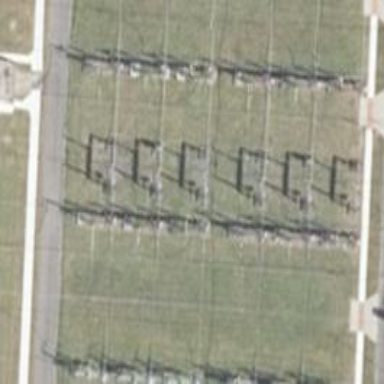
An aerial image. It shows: Outdoor switch with three cables connected.